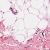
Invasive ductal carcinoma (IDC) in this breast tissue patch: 0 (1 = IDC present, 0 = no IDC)